Question: I referred to following <URL>. What I actually need to draw is concentric/ Concrete circles with an effect as shown in image below.

I am finding it difficult to a) Draw the white streaks radially b) Find some key terms to search for related articles to proceed further on this.
Any hint or link to read about this will be of great help.
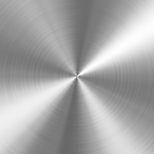
Answer: I don't have any code for you but the idea is actually quite simple. You're drawing a number of lines radiating from a single, central point (say 50,50) to four different sets of points. First set is for x = 0 to 100, y = 0. Second set is for y = 0 to 100, x = 0. Third set is for x = 0 to 100, y = 100. Fourth set is for y = 0 to 100, x = 100. And for each step you need to either change the colour from white to black or white to grey in increments or use a look up table with your colour values in it.